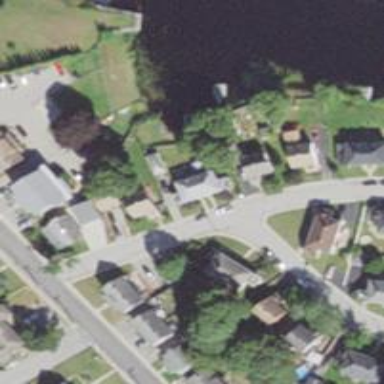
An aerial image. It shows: Residential driveway.